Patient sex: M
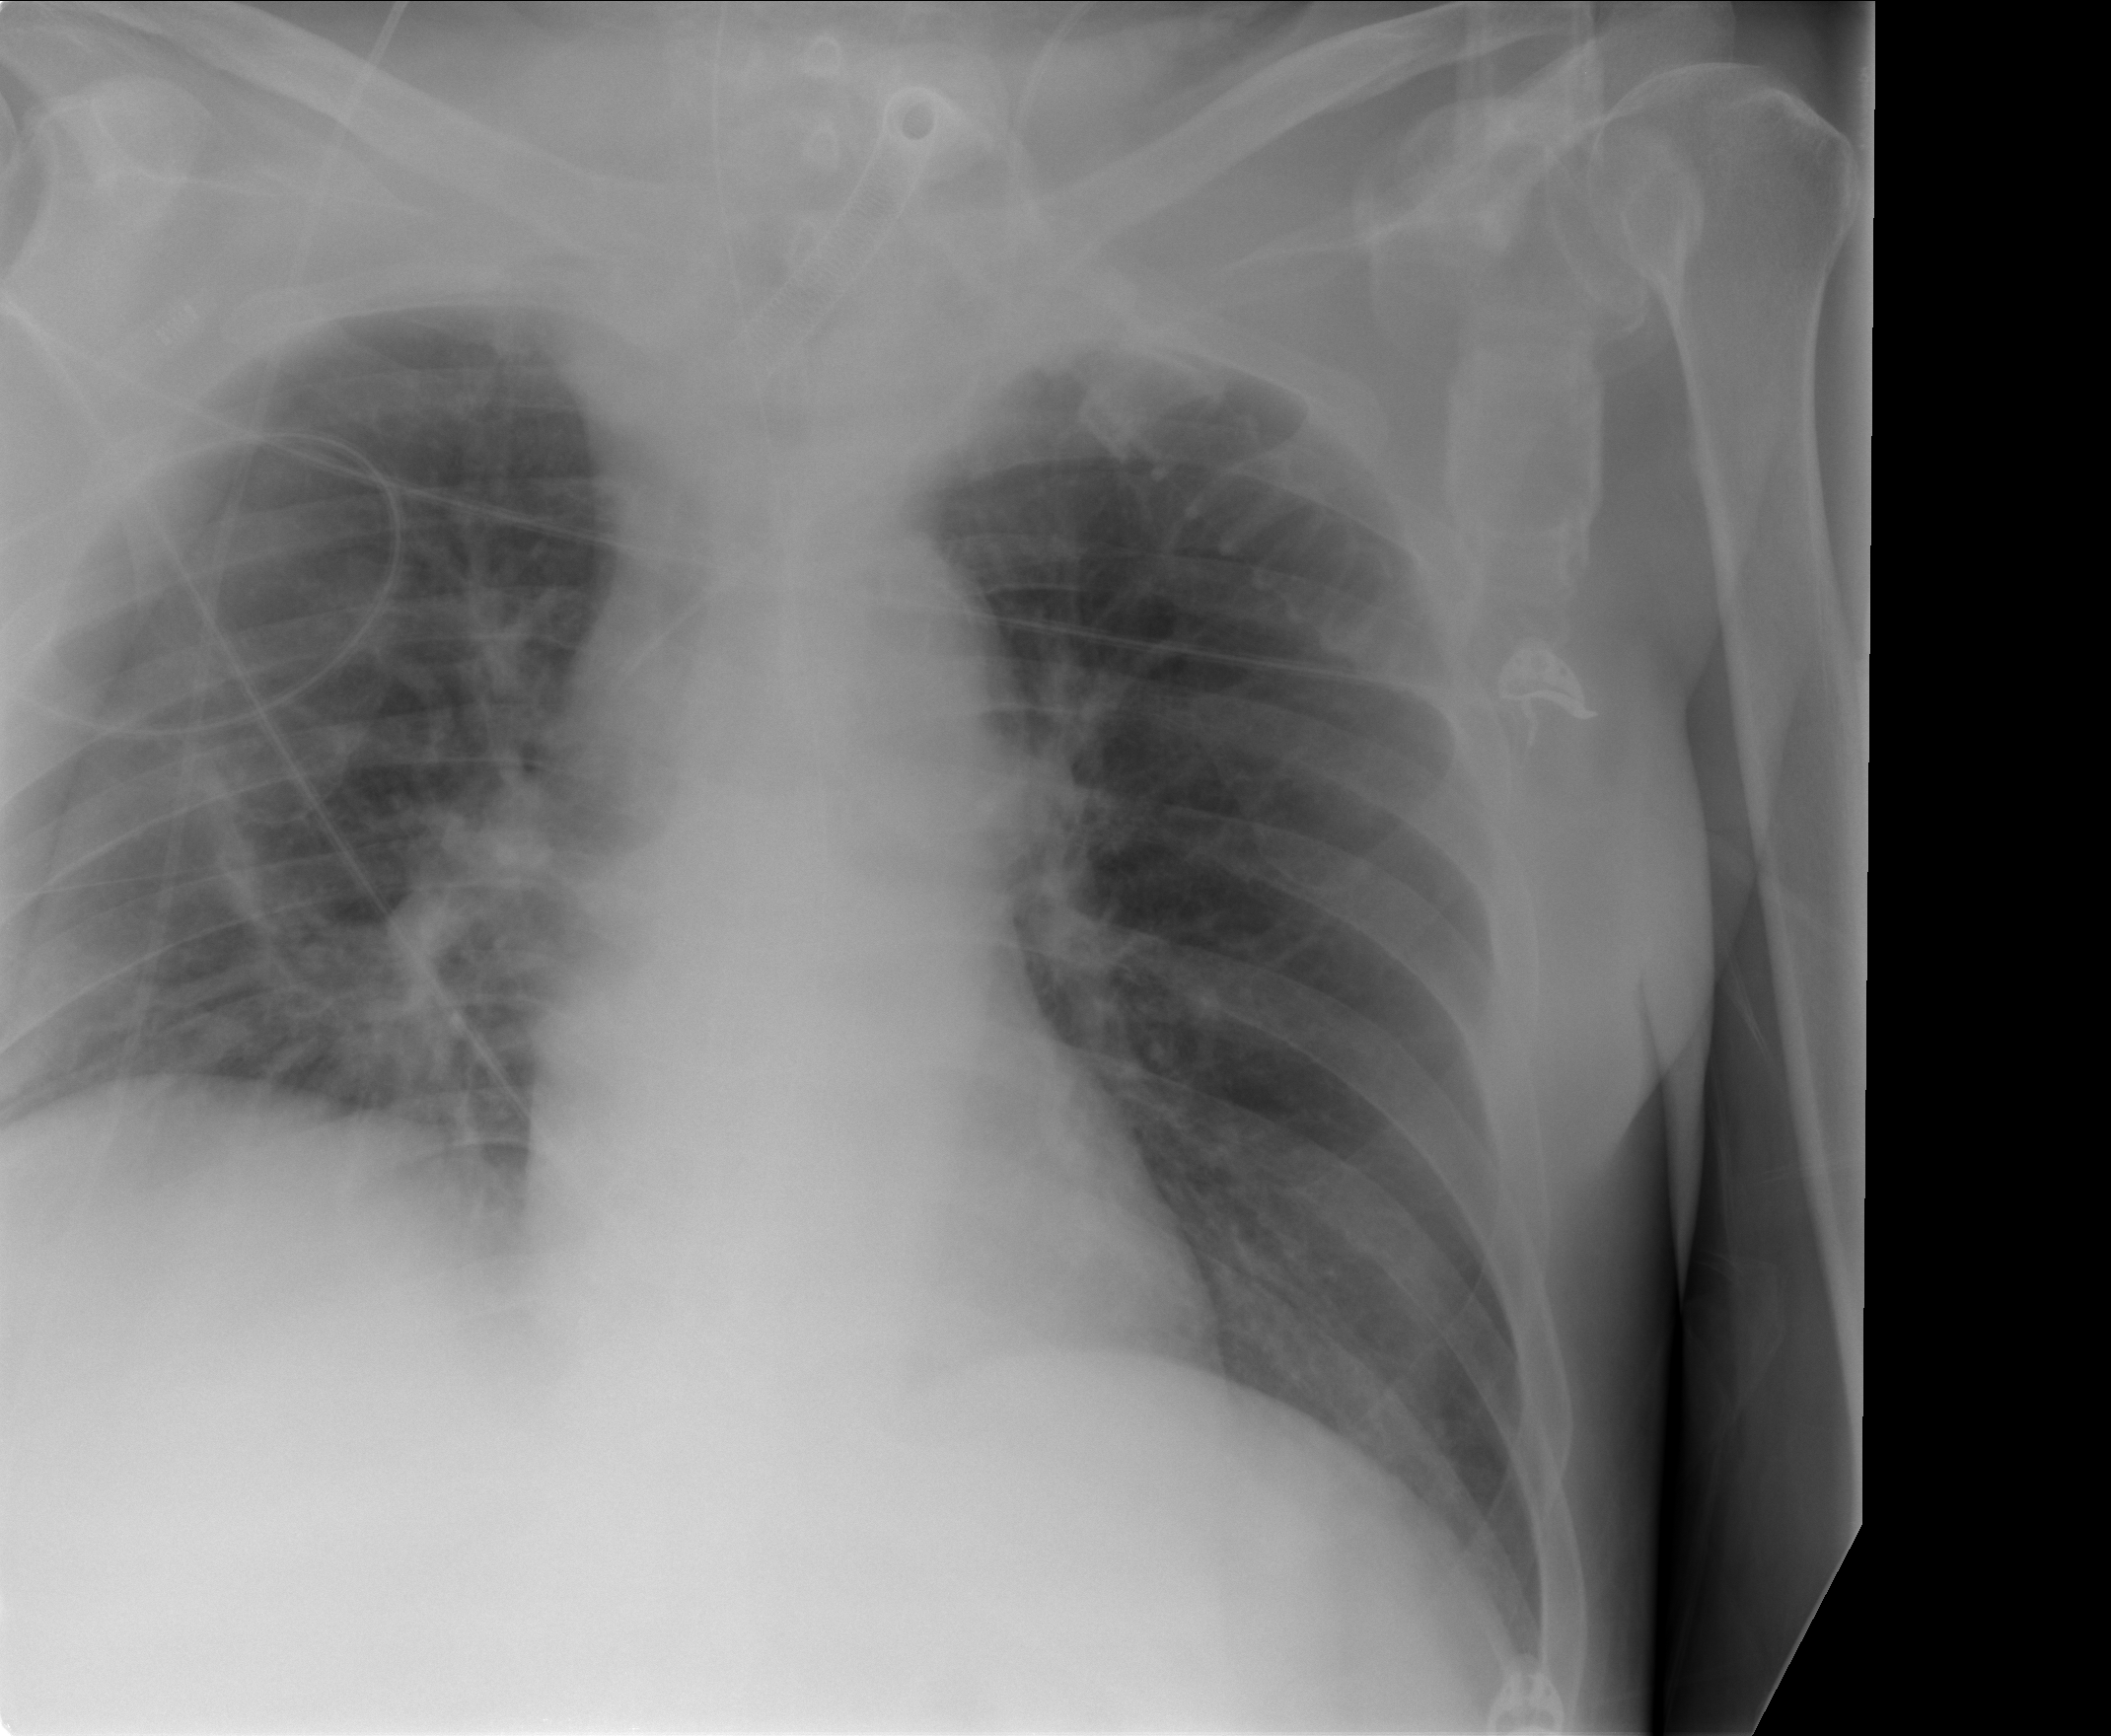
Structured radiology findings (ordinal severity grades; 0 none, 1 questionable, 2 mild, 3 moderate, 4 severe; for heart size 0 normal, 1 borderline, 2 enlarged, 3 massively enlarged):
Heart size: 0
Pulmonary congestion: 2
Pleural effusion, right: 0
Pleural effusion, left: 0
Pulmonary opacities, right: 1
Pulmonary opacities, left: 0
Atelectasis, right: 2
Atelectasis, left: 0